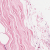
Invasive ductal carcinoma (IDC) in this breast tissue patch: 0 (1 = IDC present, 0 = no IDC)